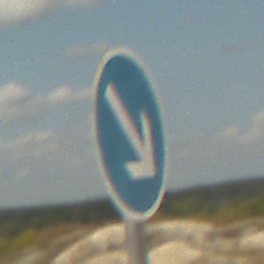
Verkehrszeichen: VorgeschriebeneVorbeifahrtRechts
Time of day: Midday
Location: Outdoor (Beach)
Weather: PartlyCloudy
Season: NotSpecified
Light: Natural